Brain MRI, t2w sequence, axial 2D slice.
Patient: age 35, sex F, weight 95 kg, height 1.95 m
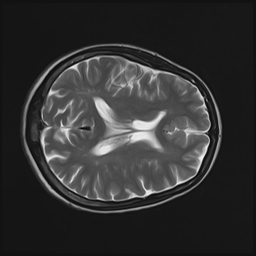